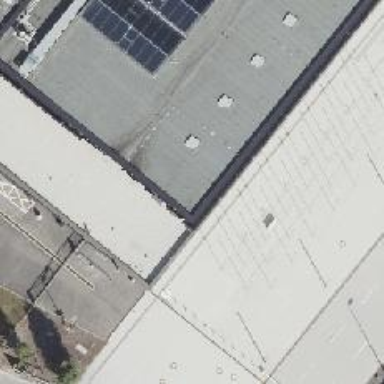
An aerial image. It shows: Footway road with covered roof.